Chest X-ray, PA view. Patient: 33 years old, sex M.
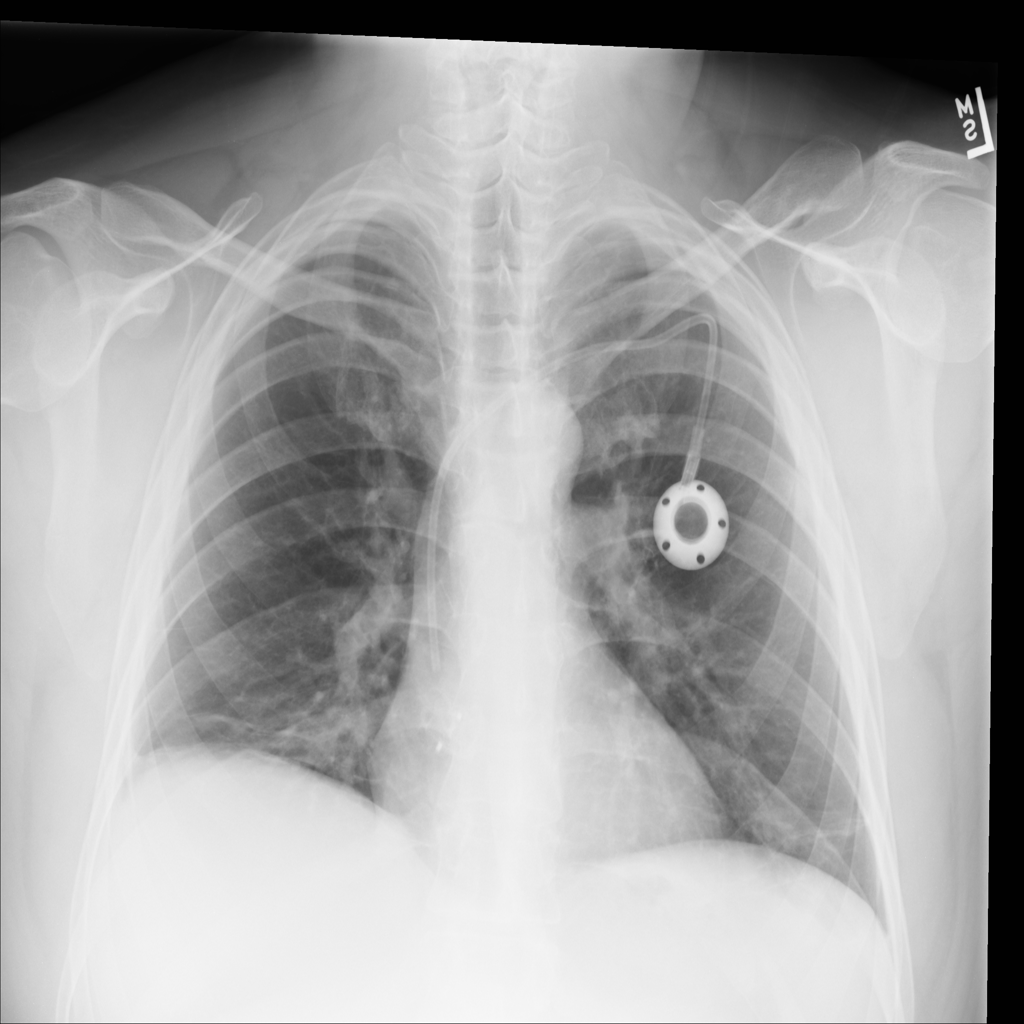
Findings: Atelectasis